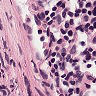
Metastatic tissue present: no